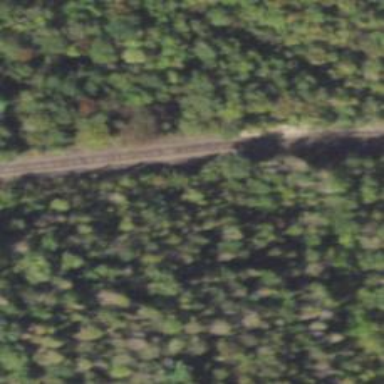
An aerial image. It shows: Railway spur service.